Platform: macOS
Application: Arc Browser
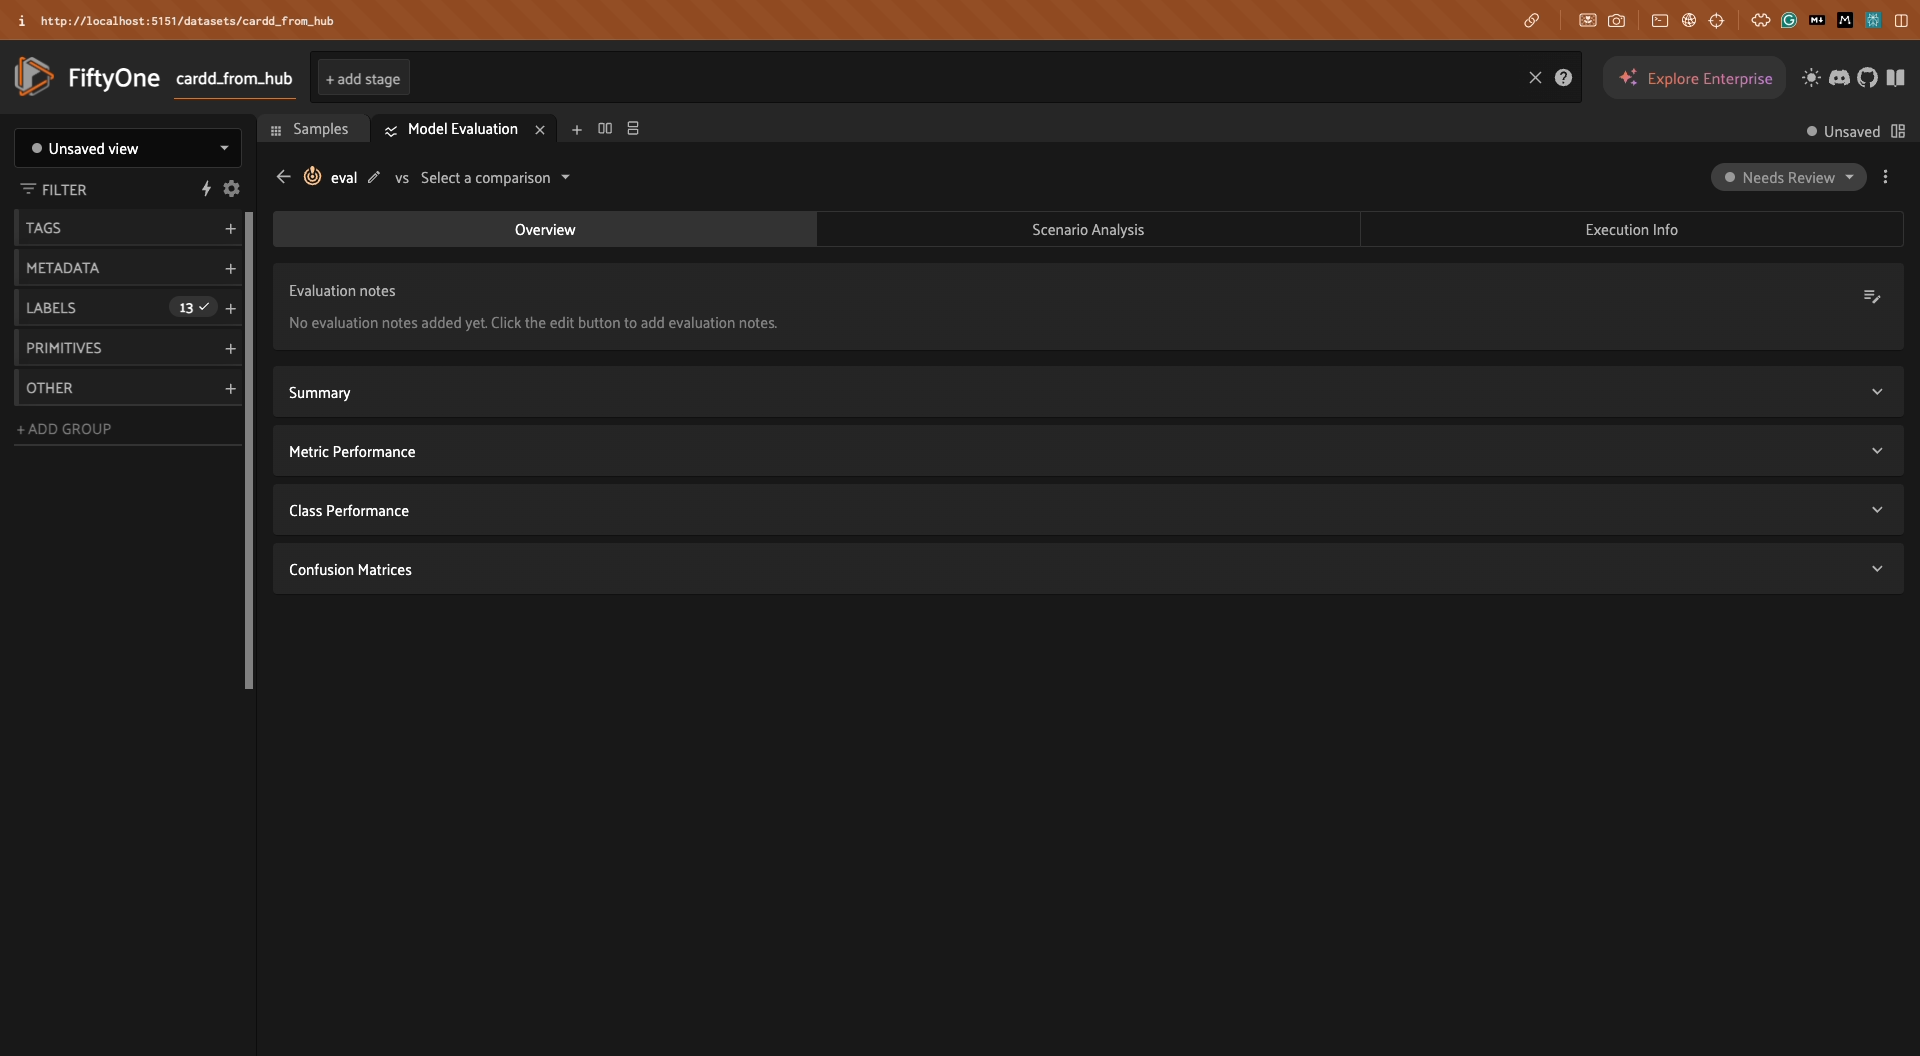
task_description: Switch to Scenario Analysis tab in Model Evaluation Panel
action_type: click
element_info: Menu Item
steps_since_start: 1